Question: keyboard get out of screen at bottom little bit when i try to add window as subview having view inside it. How to fix it? Here is my code.
'''
keyboardWindowFrame = nil;
keyboardWindowFrame = [[[UIApplication sharedApplication] windows] objectAtIndex:1];
for(UIView* potentialKeyboard in keyboardWindowFrame.subviews)
{ // if the real keyboard-view is found, remember it.
if([[potentialKeyboard description] hasPrefix:@"<UIPeripheralHost"] == YES)
{
NSLog(@"Keyboard Frame: %@",NSStringFromCGRect(potentialKeyboard.frame));
keyboard = potentialKeyboard;
[keyboard addSubview:viewForGlobeEmoji];
[self.view addSubview:keyboard];
}
}
'''
Here is attached screen shot:
now there is space between toolbar and keyboard after adding
'''
if([[potentialKeyboard description] hasPrefix:@"<UIPeripheralHost"] == YES)
{
NSLog(@"potentialKeyboard: %@",NSStringFromCGRect(potentialKeyboard.frame));
keyboard = potentialKeyboard;
CGRect frame = keyboard.frame;
frame.origin.y = 332;
keyboard.frame = frame;
[keyboard addSubview:viewForGlobeEmoji];
[self.view addSubview:keyboard];
}
'''
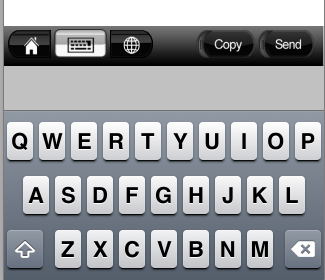
Answer: you should set the frame of keyboard below this line:
'''
keyboard = potentialKeyboard;
CGRect frame = keyboard.frame;
frame.origin.y = xxx;
keyboard.frame = frame
'''